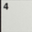
Piece: xx